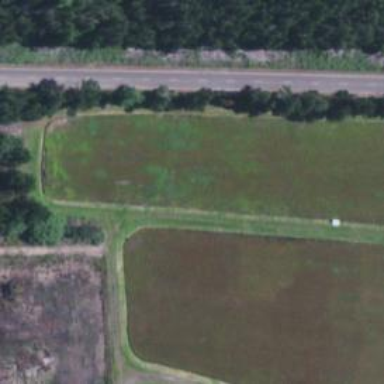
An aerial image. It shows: Farmland with cranberries as the crop.